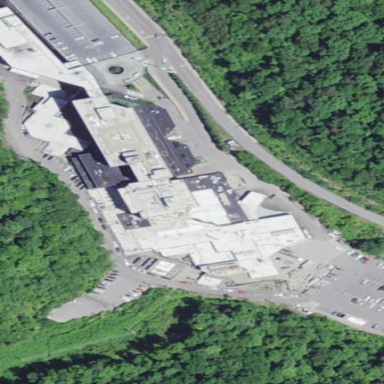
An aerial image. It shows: Hospital providing healthcare services.